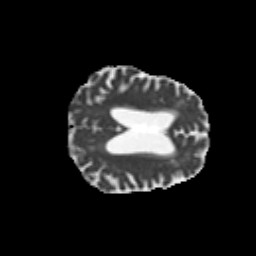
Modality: MD
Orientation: axial
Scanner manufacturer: siemens
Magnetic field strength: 3 T
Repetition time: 6.8 s
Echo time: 0.093 s